Question: I have a situation where I would like to create a 1-to-1 relationship in Entity Framework (4.2) using code first fluent configuration API, the twist is that I need to use a link/map table to do it.
Here is a diagram of my table layout.

This is what I am after ...
'''
HasOptional(x => x.FieldPerson)
.WithOptionalPrincipal()
.Map(map =>
{
map.ToTable("user_account__field_person");
map.MapLeftKey("user_account_id");
map.MapRightKey("field_person_id");
});
'''
... but there doesn't seem to be a way to do it.
The alternative is to create my 3 entities and manage them myself using joins where appropriate.
Is this even possible or is it a scenario that EF fluent API doesn't handle?
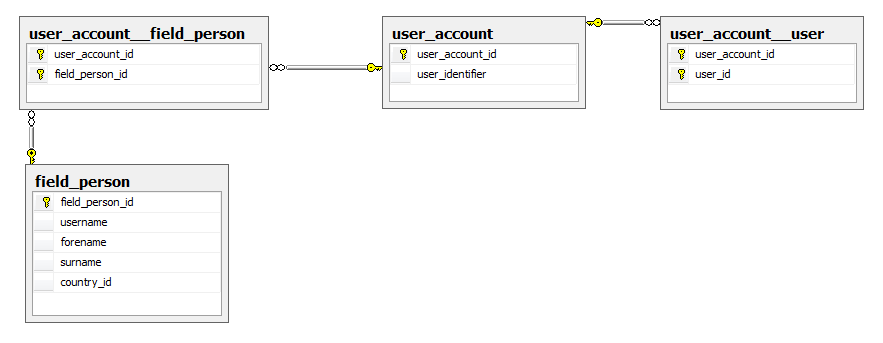
Answer: I'm going to answer my own question again!
I don't think EF code first deals with this situation because the whole concept of a link/map table suggests a many-to-many relationship.
For my particular case this is a database-first situation and I "have" to deal with these tables as I cannot change the database as this stage.
What I've done is use a Many-to-Many code first configuration ...
'''
HasMany(t=>t.FieldPersons)
.WithMany(t=>t.UserAccounts)
.Map(map =>
{
map.ToTable("user_account__field_person");
map.MapLeftKey("user_account_id");
map.MapRightKey("field_person_id");
});
'''
... as there is nothing in my database schema to prevent me from creating a many to many relationship. If I did want that behaviour then I would simply need to add a unique constraint on each field (which EF code first doesn't support anyway)